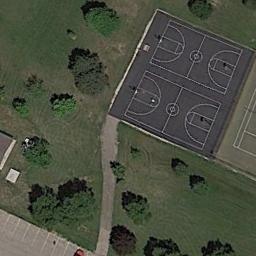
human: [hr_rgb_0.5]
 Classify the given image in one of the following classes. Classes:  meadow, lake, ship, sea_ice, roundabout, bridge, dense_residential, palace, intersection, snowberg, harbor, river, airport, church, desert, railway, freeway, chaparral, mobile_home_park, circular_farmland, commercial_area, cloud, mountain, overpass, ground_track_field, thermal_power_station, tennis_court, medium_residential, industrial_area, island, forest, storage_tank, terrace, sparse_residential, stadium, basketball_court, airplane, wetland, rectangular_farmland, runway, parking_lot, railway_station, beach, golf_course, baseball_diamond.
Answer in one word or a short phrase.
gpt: basketball_court